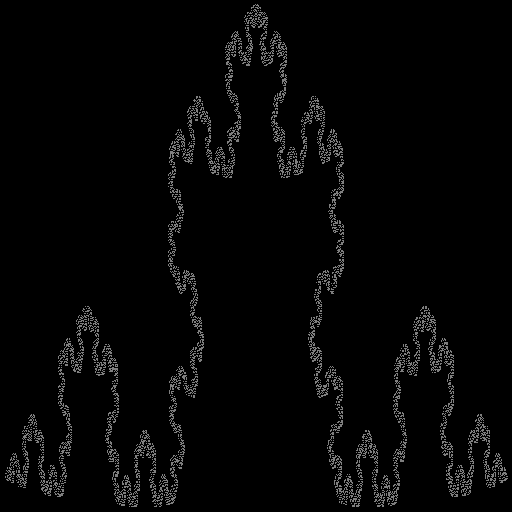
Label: koch_curve